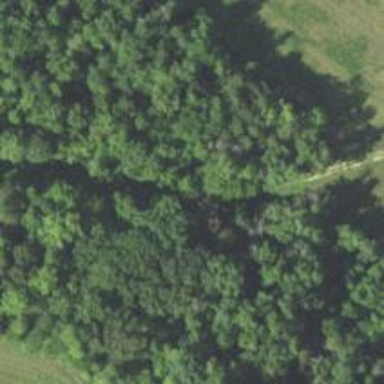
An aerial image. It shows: Culvert tunnel.